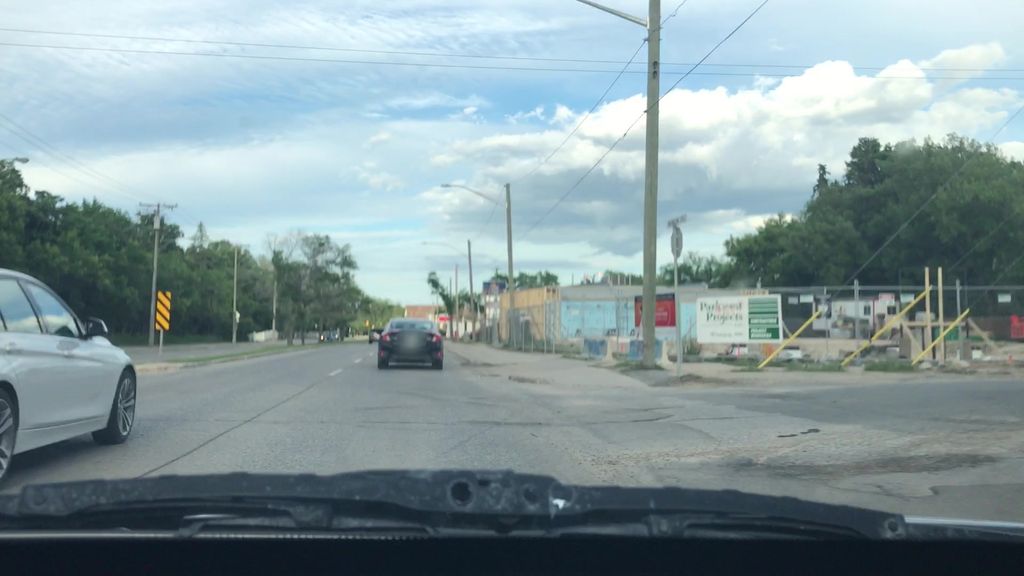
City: winnipeg